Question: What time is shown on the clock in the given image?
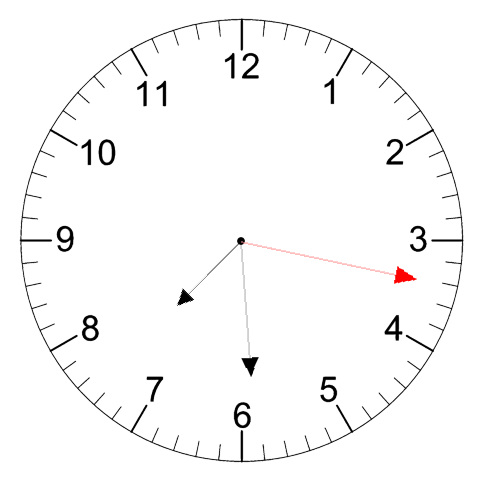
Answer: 07:29:17